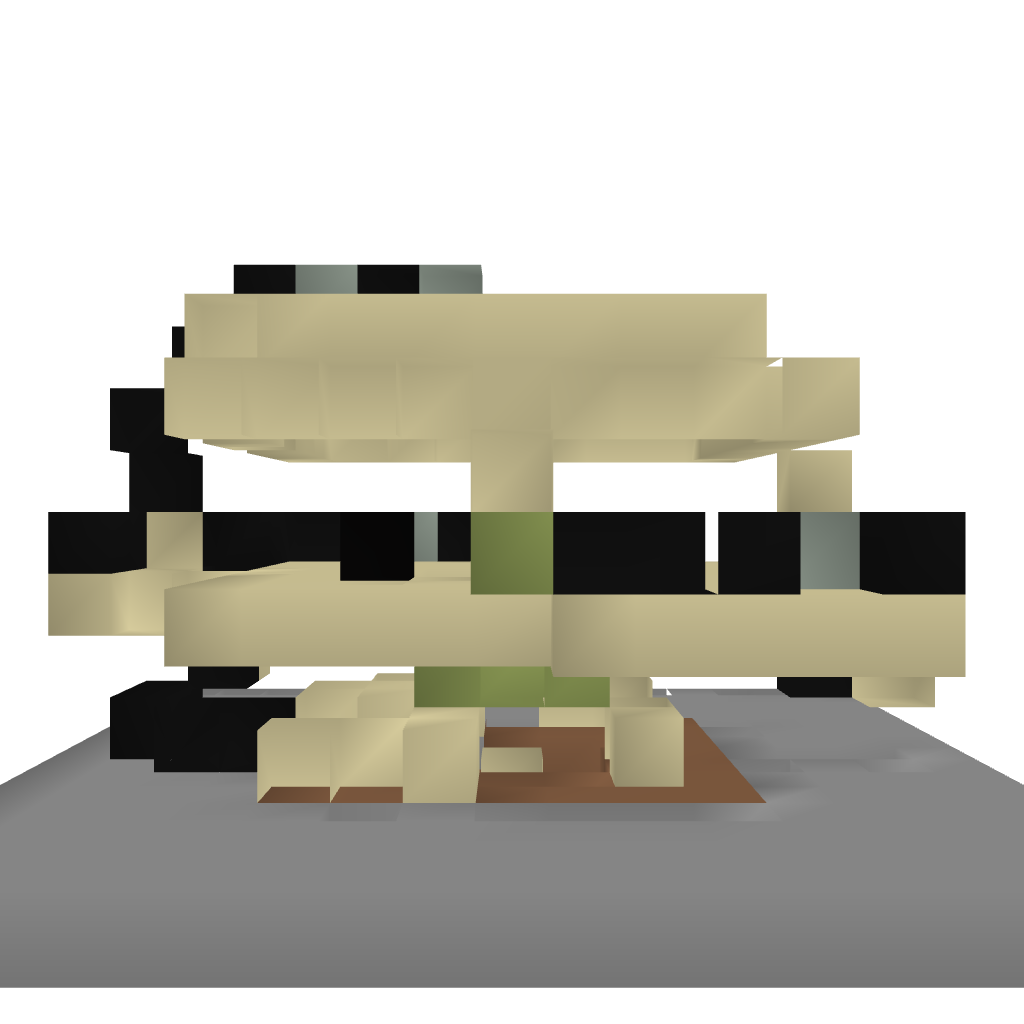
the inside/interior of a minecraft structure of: Turn Table Room